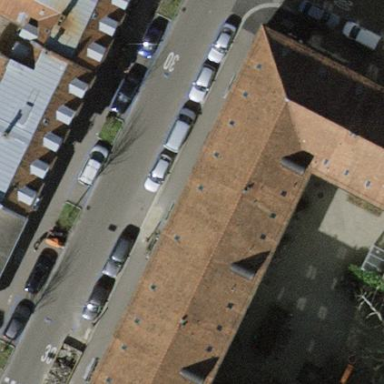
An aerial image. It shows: Parking lane for vehicles.